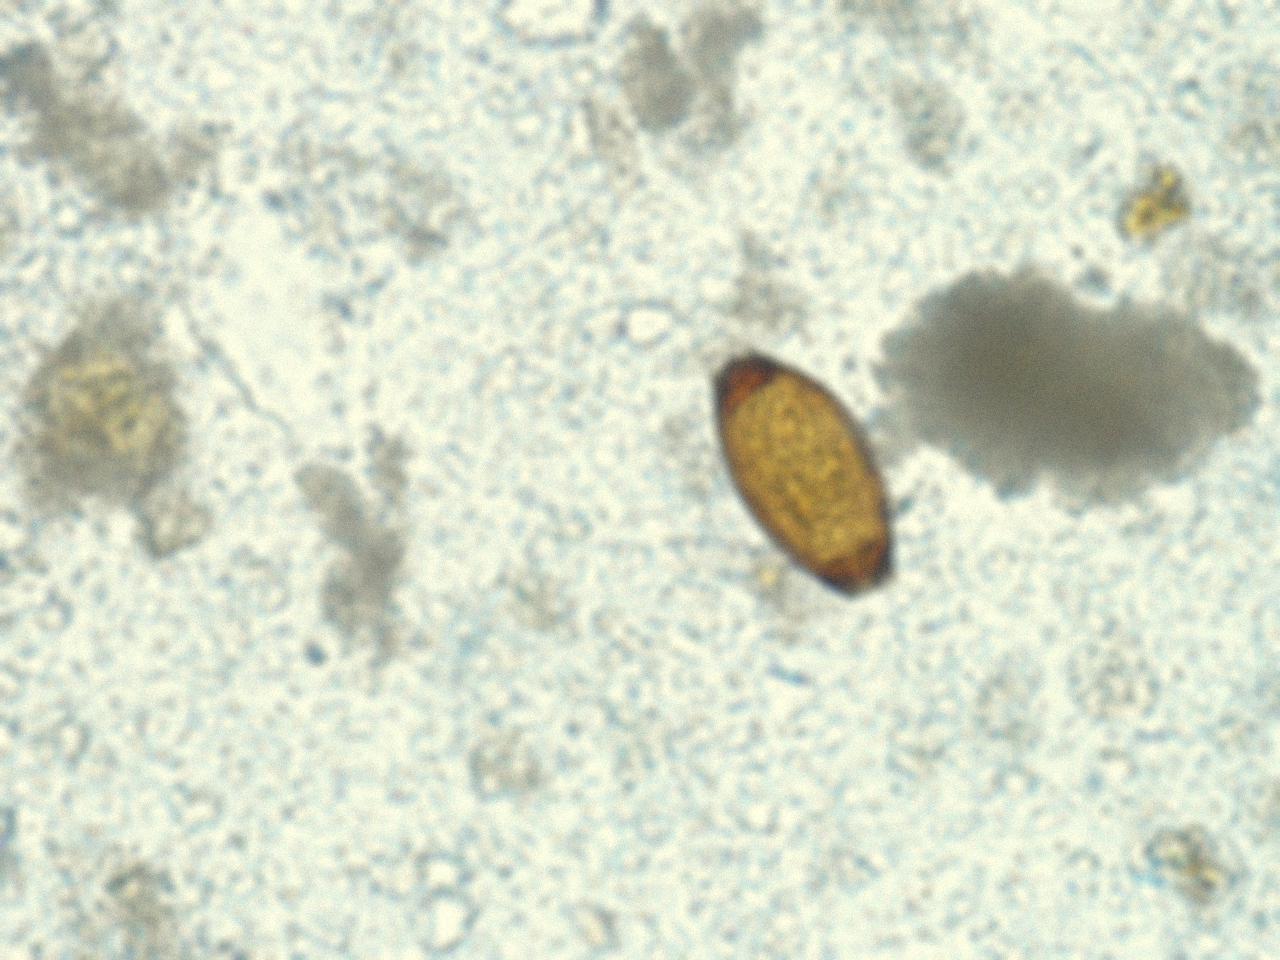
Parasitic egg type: Trichuris trichiura